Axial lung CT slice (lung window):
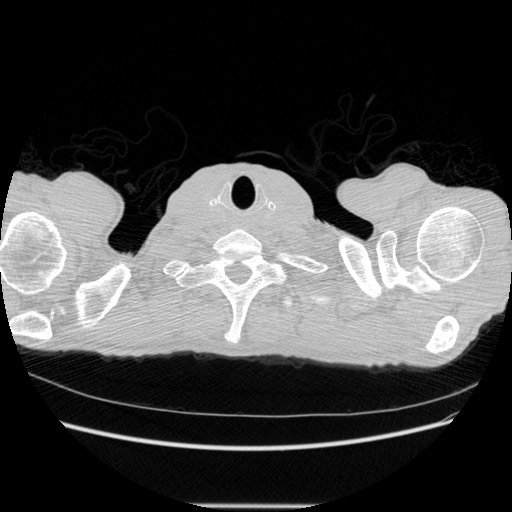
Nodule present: no